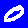
Digit: 0